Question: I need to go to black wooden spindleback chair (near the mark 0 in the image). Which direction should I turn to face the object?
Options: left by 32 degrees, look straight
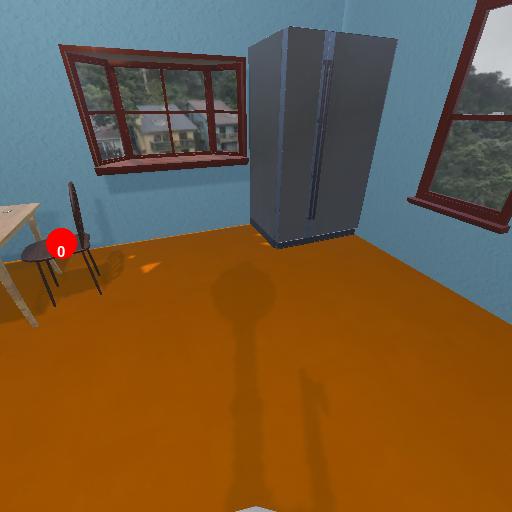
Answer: left by 32 degrees